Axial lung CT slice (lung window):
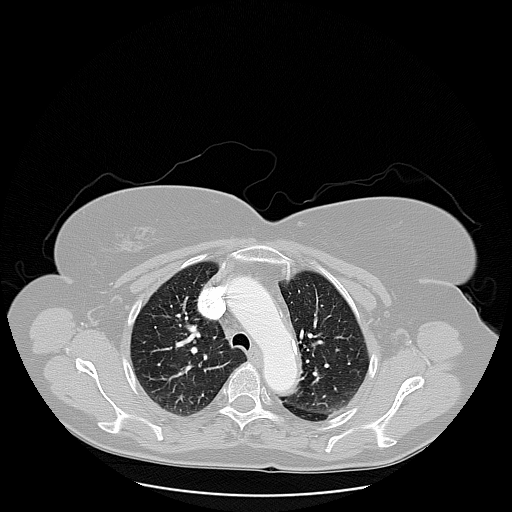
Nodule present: no